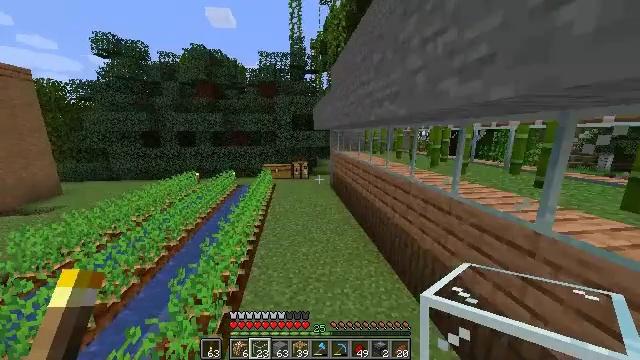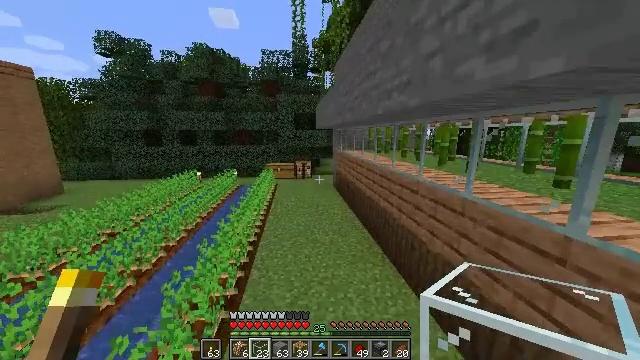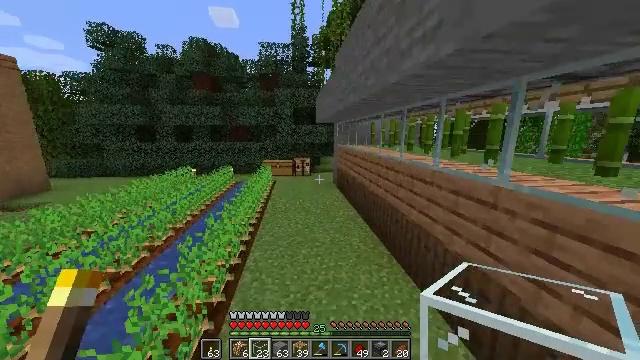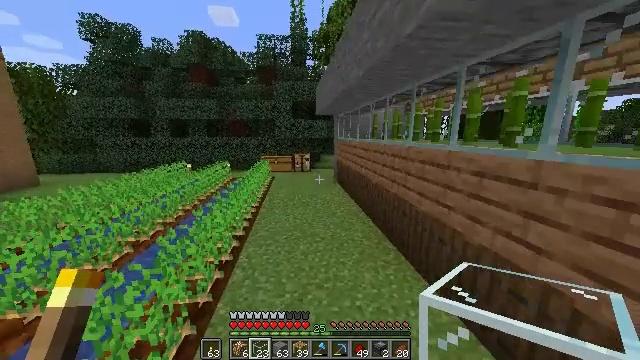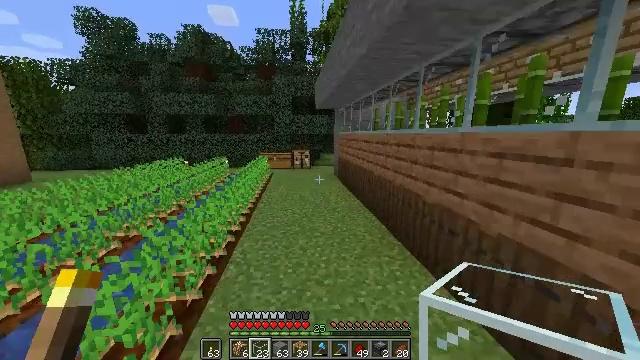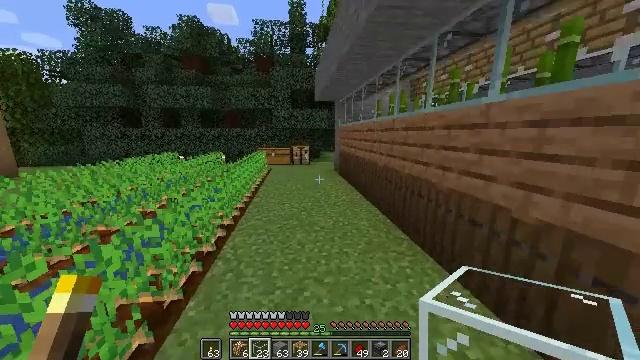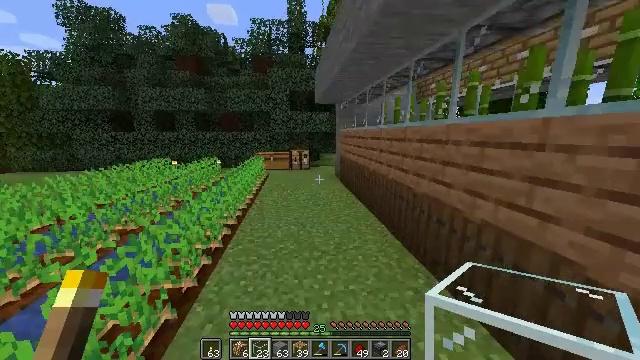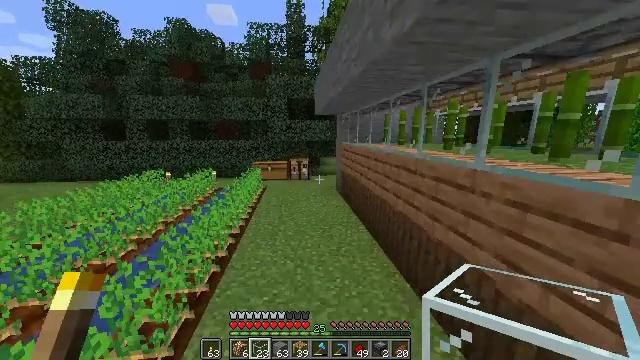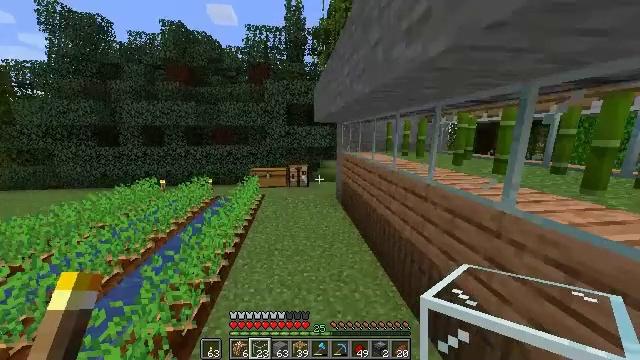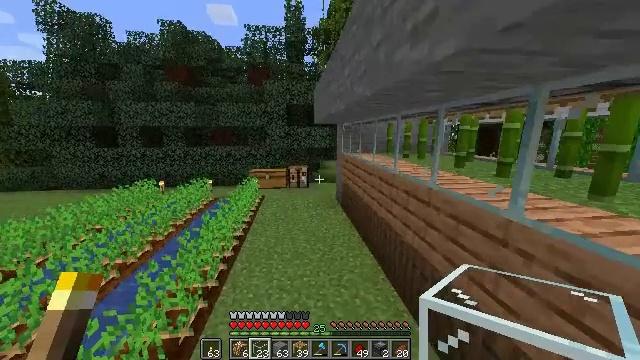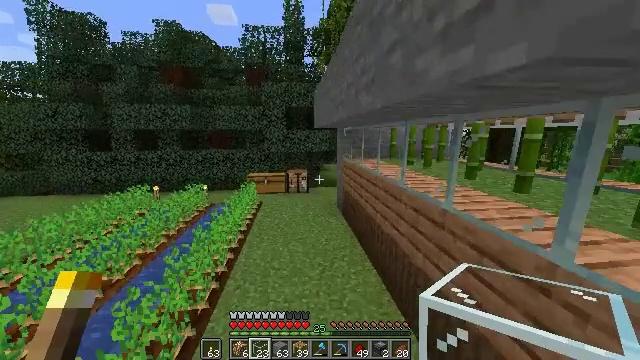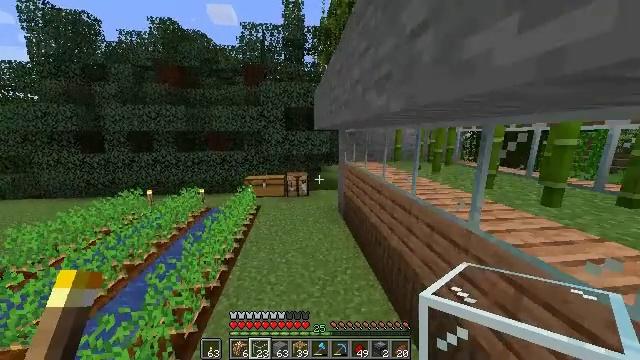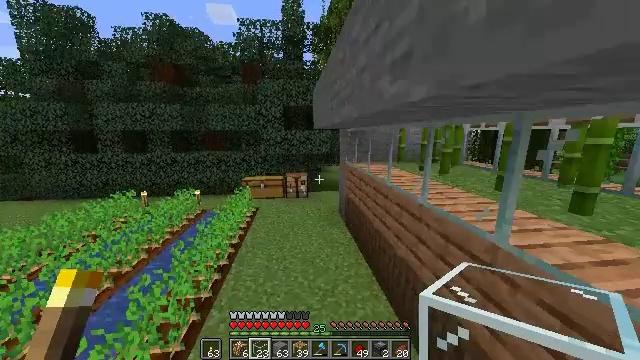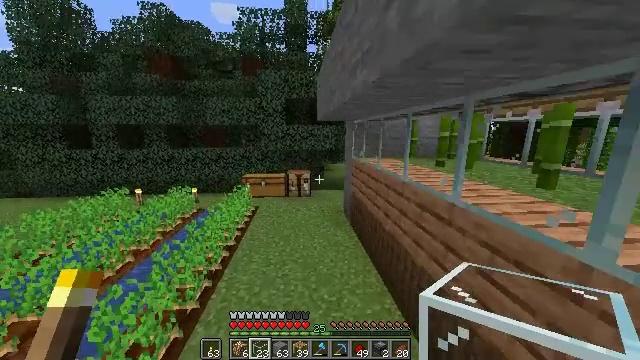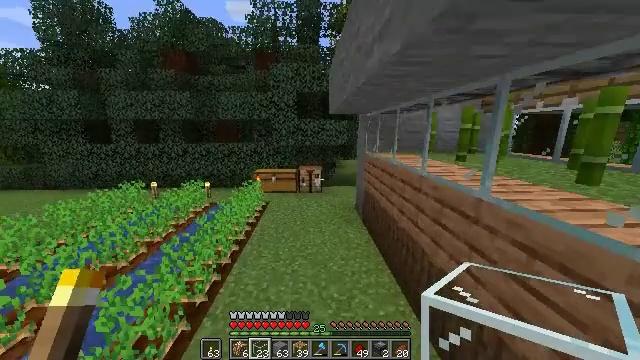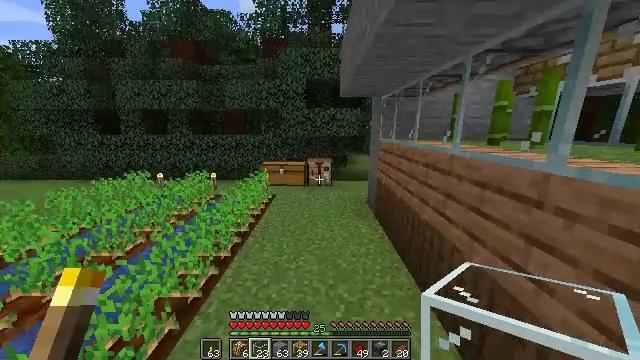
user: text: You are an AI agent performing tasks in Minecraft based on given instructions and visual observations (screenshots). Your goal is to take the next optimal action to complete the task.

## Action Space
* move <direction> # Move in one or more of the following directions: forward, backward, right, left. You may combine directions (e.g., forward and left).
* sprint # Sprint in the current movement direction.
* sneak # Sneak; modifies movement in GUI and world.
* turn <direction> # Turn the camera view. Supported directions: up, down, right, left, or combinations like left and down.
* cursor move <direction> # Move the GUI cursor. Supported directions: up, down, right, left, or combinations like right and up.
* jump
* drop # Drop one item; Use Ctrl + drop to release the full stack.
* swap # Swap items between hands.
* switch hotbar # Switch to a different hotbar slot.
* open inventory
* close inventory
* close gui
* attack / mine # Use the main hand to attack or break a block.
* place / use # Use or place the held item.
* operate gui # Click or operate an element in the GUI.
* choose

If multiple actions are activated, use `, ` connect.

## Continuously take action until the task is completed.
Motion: motion action
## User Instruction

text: Use cobblestones and redstone to craft a dropper.
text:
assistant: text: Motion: move forward, jump
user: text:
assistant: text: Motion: move forward, jump
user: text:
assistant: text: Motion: move forward, sprint, jump
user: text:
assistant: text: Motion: move forward, sprint, jump
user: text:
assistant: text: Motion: move forward, sprint, jump
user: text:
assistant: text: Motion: move forward, sprint, jump
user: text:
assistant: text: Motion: move forward, sprint, jump
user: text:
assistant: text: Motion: move forward, jump
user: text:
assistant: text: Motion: move forward, jump
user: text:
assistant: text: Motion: move forward, jump
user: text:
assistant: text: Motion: move forward, jump
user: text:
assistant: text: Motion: move forward, jump
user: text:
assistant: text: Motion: move forward, turn left, jump
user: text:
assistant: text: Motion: move forward, turn left, jump
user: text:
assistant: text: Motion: move forward, turn left, jump
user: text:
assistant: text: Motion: move forward, jump
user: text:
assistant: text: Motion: move forward, jump
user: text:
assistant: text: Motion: move forward, sprint, jump
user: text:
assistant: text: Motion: move forward, sprint, jump
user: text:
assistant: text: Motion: move forward, sprint, jump
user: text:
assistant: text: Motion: move forward, sprint, jump
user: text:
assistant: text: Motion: move forward, turn down, jump
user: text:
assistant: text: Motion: move forward
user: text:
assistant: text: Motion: move forward
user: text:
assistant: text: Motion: move forward
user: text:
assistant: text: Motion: move forward
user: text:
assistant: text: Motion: move forward
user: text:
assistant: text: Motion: move forward
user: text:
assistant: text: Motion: move forward
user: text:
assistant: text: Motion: move forward, sprint